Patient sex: F
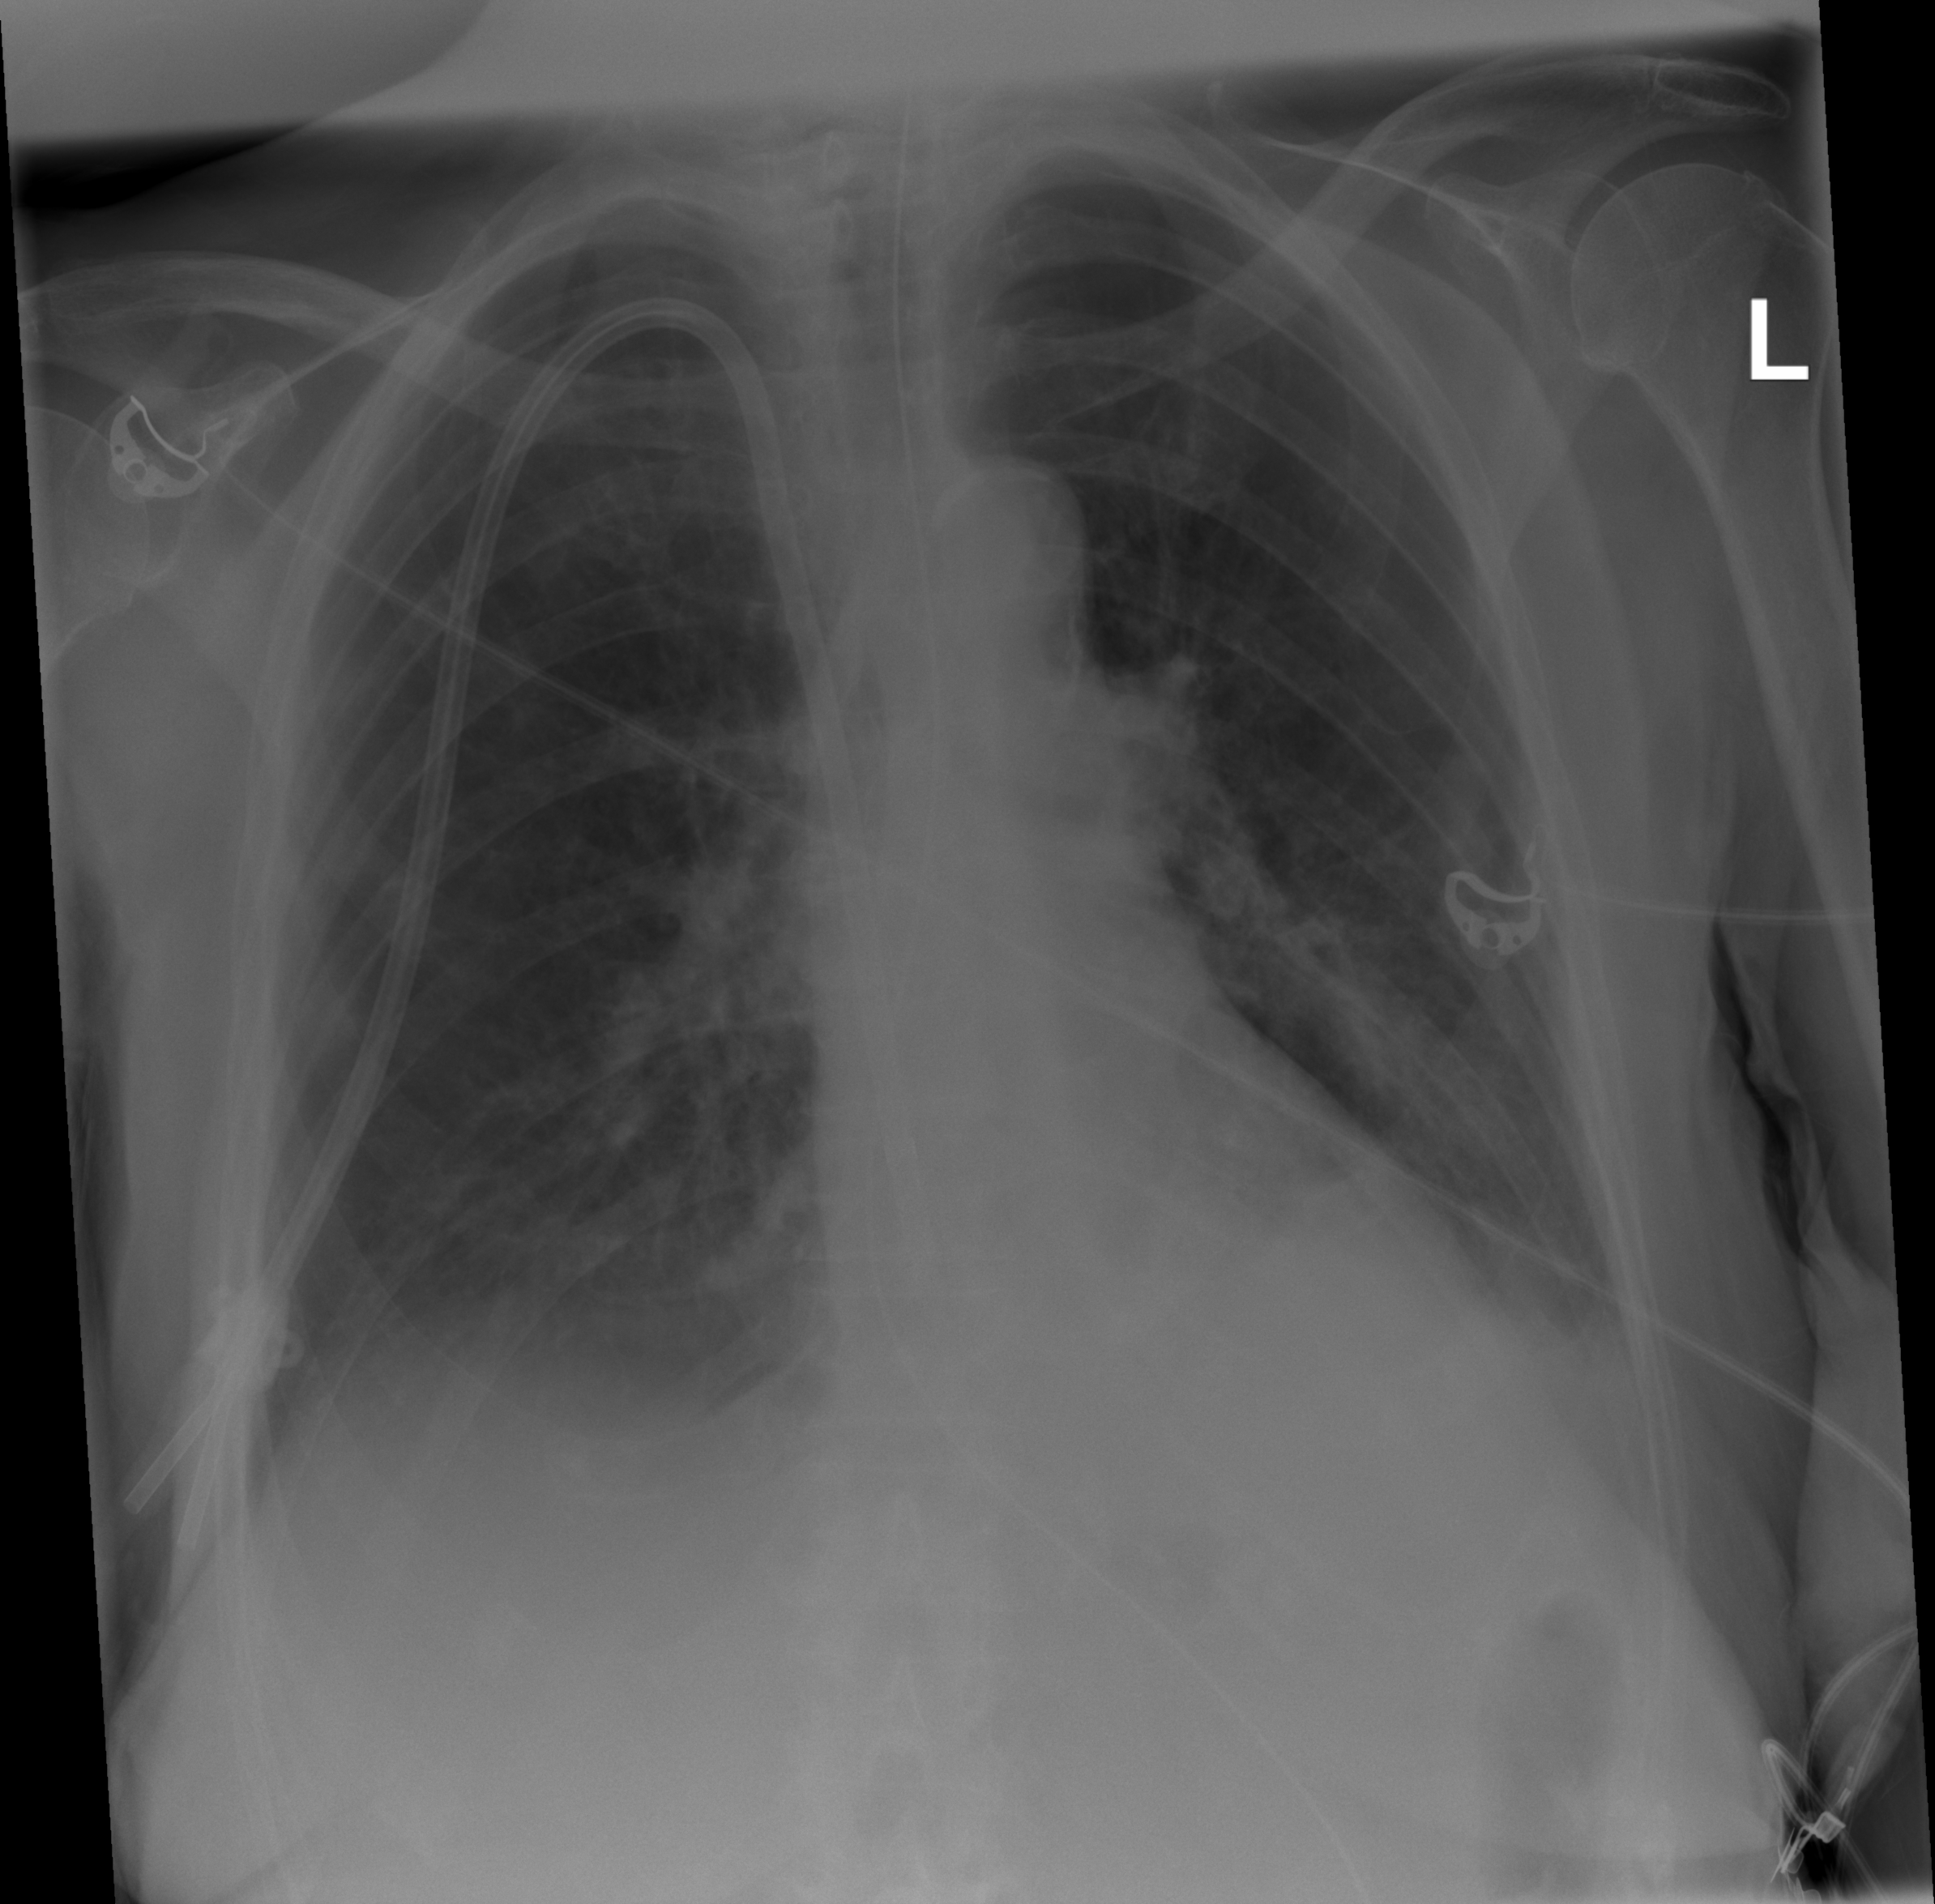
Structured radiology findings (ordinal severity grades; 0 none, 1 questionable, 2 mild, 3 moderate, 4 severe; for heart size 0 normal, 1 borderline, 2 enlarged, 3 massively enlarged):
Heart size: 0
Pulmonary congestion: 2
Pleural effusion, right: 0
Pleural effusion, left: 2
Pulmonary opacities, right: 0
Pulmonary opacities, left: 2
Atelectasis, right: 0
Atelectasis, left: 2